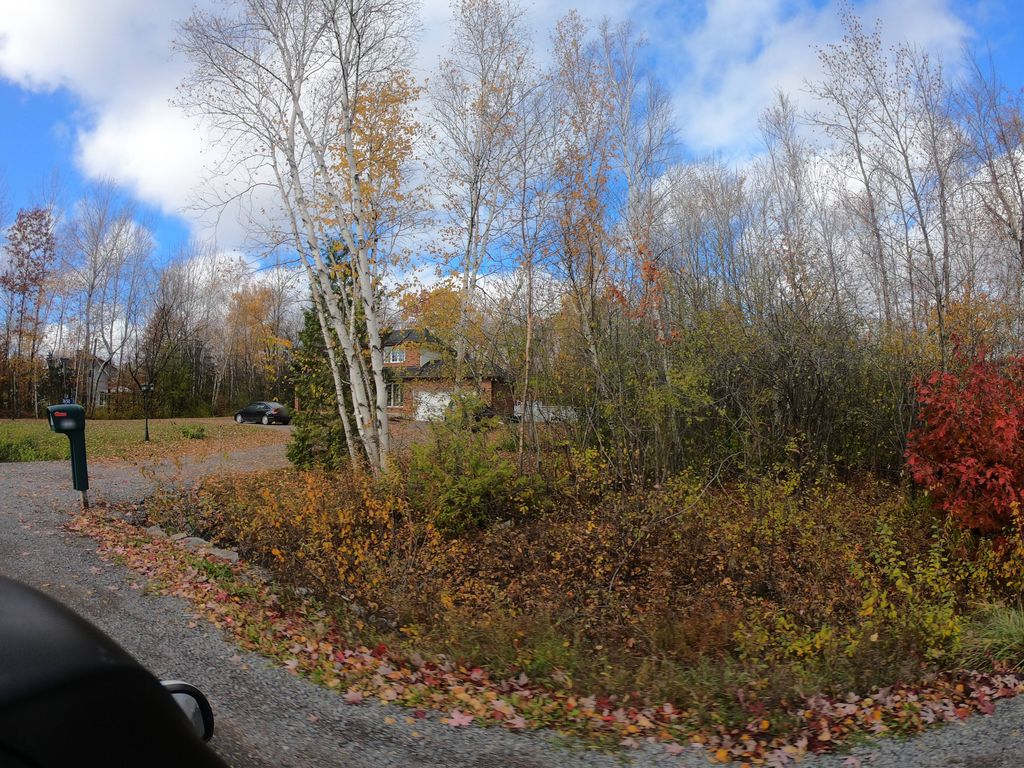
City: ottawa-gatineau